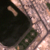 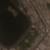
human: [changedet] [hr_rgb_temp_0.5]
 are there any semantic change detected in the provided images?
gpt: Everything remains the same.